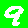
Digit: 9